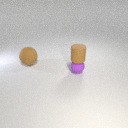
small purple rubber sphere below small brown rubber cylinder